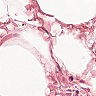
Metastatic tissue present: no